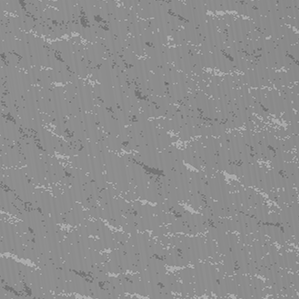
Label: frost